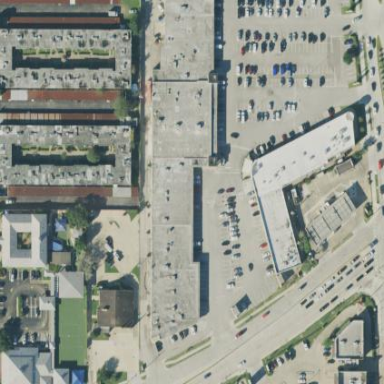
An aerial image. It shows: Retail building.